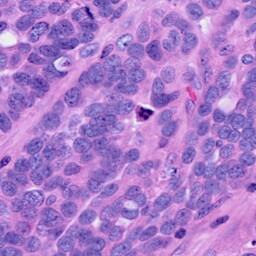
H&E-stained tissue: Ovarian